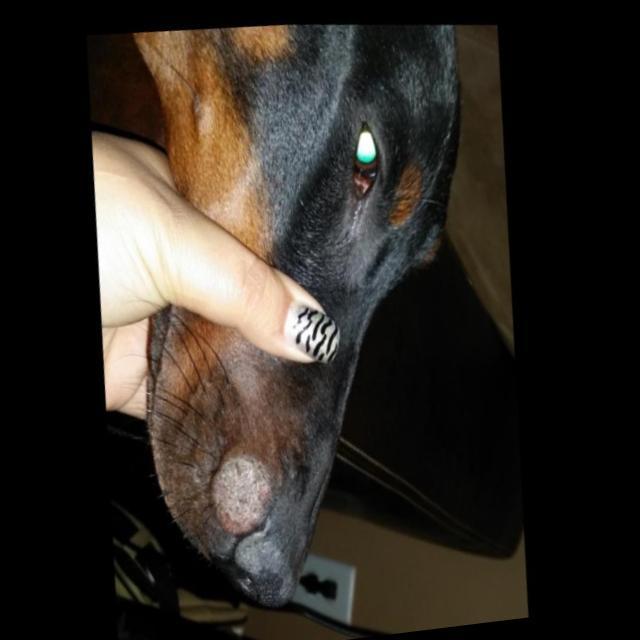
Canine ringworm (Dermatophytosis) — fungal infection caused by Microsporum or Trichophyton. Presents with circular alopecia, scaling, crusting, and broken hairs.